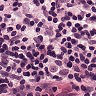
Metastatic tissue present: no